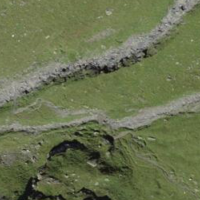
EUNIS habitat code: 23
Species observed at this site:
Hedysarum hedysaroides